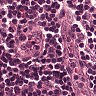
Metastatic tissue present: no